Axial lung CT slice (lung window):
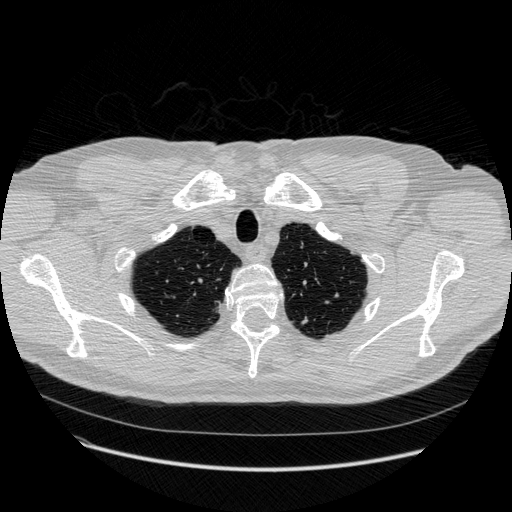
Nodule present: no